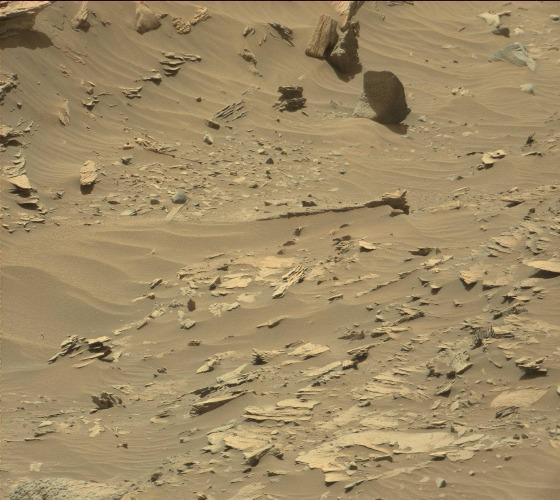
Terrain classes present: Bedrock, Gravel / Sand / Soil, Rock, Shadow